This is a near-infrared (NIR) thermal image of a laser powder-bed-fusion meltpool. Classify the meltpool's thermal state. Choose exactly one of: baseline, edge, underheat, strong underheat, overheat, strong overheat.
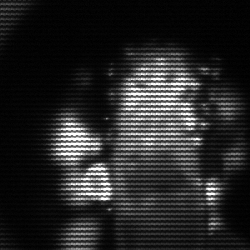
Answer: strong underheat